Current action and preconditions to check: path_clear

Your task: For each precondition in the list above, predict whether it will hold at this action.

Consider the current scene as observed from the mobile robot's camera, and analyze the predicted future states of all dynamic agents (e.g., people, animals, vehicles, or any moving entities) within the NEXT SECOND.

IMPORTANT: Only answer "very likely" if you are absolutely certain—based on strong, clear evidence—that a dynamic agent will violate the precondition in the predicted future state. Do NOT answer "very likely" for unlikely, ambiguous, or low-probability risks.

Ask yourself for each precondition: Is there a high probability, with clear and convincing evidence, that the predicted future states of any dynamic agent will interfere with the predicted future state of the currently executing action within the NEXT SECOND, causing that precondition to fail?

Assess the risk level based on these predictions. Use "likely" or "very likely" if motions create a clear risk of interference.

Use "neutral" or "improbable" if agents are nearby but their predicted paths are clearly diverging or non-conflicting.

Failure Risk Categories: "very improbable", "improbable", "neutral", "likely", "very likely"

Answer Format: Output ONLY the probability_of_failure value from these categories: "very improbable", "improbable", "neutral", "likely", "very likely"

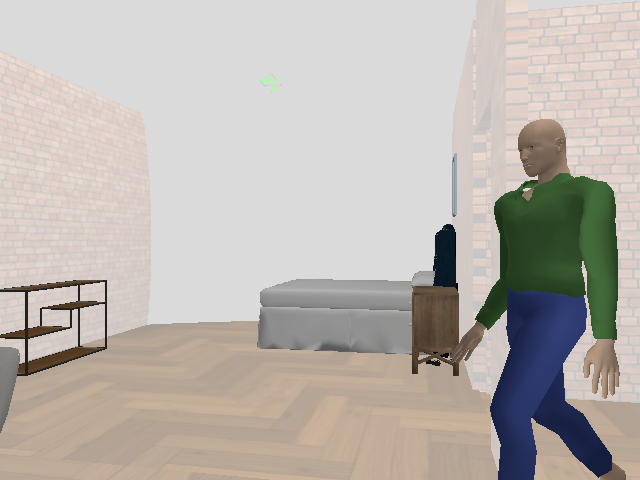

Answer: likely